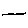
Label: line